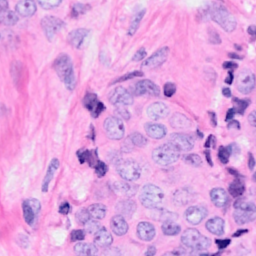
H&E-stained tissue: Breast